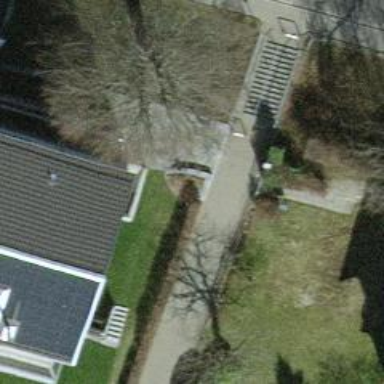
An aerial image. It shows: Concrete steps with ramp available for accessibility.